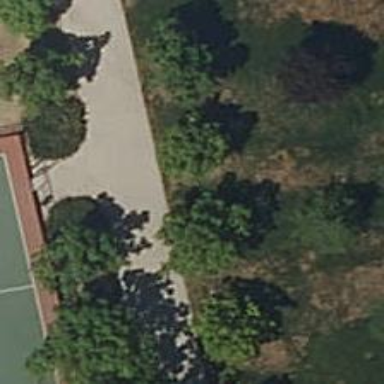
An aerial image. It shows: Paved footway.